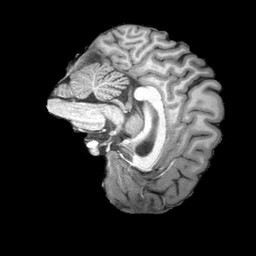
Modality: T1w
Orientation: sagittal
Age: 21
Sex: female